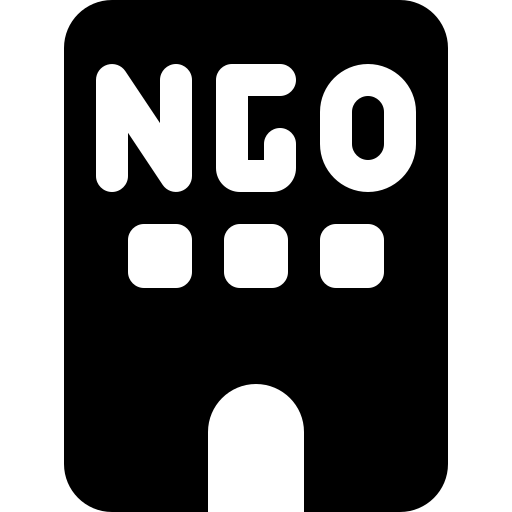
Tags: icon, FontAwesome, fa-icon, solid, building, ngo